Brain MRI study timepoint: preop
T1CE (contrast-enhanced T1) slice:
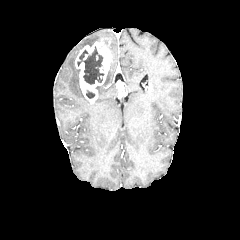
T2-FLAIR slice:
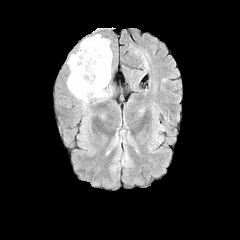